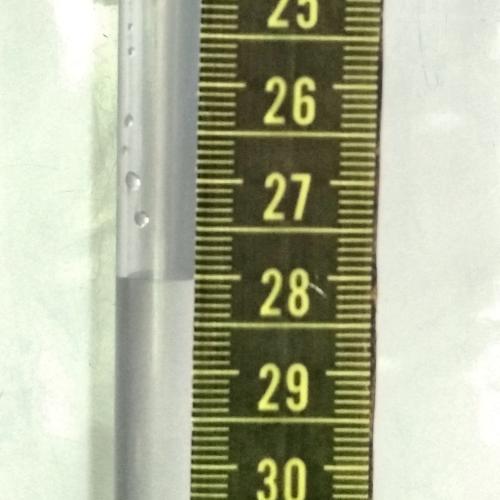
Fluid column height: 28.0 cm